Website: slack
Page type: billing-address
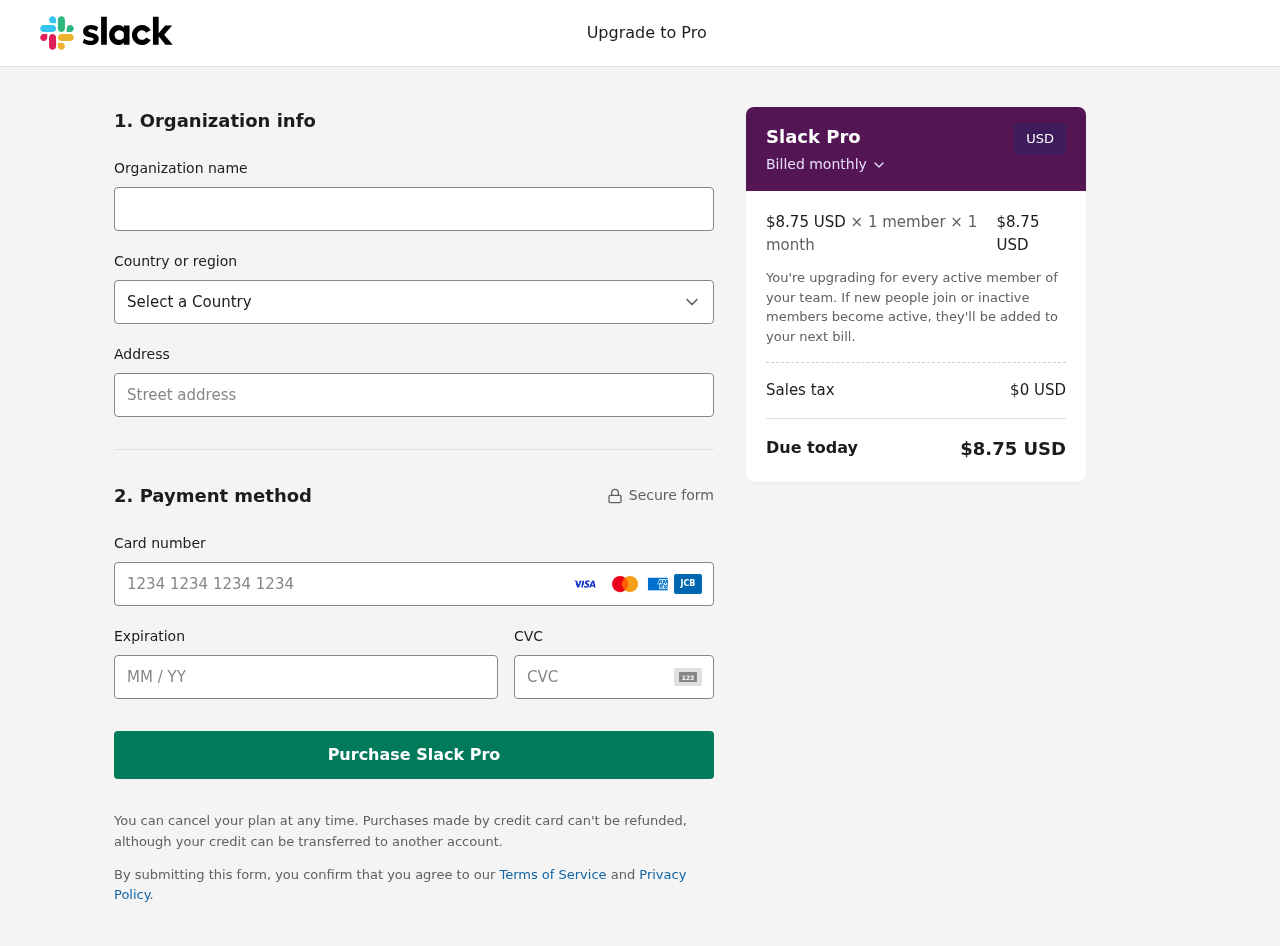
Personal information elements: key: PII_CARD_CVV
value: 628
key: PII_CARD_EXPIRY
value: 01/29
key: PII_CARD_NUMBER
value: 2260 3255 3922 1616
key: PII_COUNTRY
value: United States
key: PII_STREET
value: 3923 Scott Valley Suite 263
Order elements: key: ORDER_PRICE_PER_MEMBER
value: $8.75 USD
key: ORDER_MEMBER_COUNT
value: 1
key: ORDER_MONTH_COUNT
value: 1
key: ORDER_SUBTOTAL
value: $8.75 USD
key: ORDER_TAX
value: $0
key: ORDER_TOTAL
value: $8.75 USD